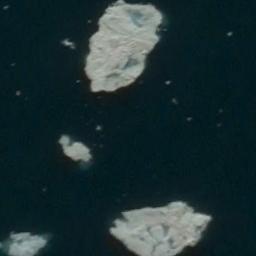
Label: sea_ice